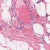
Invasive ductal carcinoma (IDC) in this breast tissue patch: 0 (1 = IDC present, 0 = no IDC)